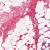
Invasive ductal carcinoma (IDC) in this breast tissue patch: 0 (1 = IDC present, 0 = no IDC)